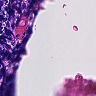
Metastatic tissue present: no